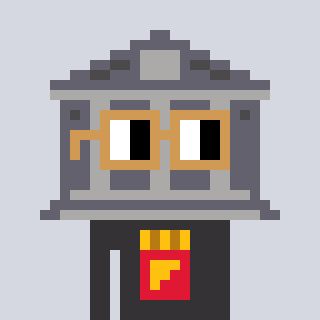
a pixel art character with square brown glasses, a bank-shaped head and a grayscale-colored body on a cool background